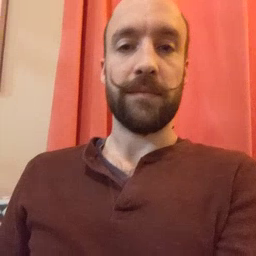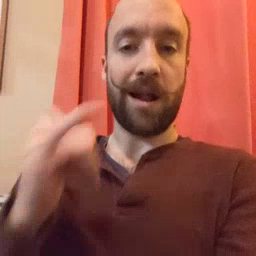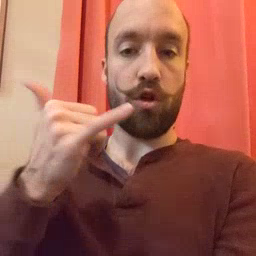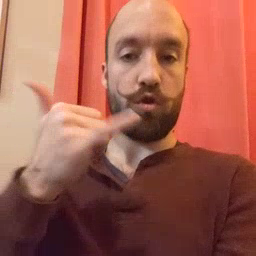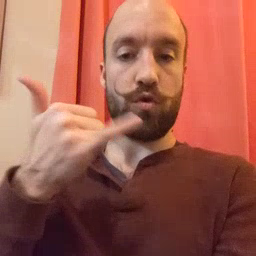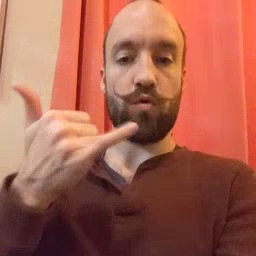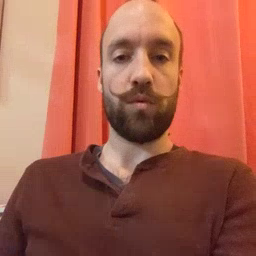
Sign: yellow